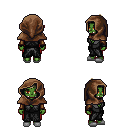
a pixel art fantasy rpg character, female body template, orc, green skin, gray robe, red pants, white blonde short mohawk hairstyle, cloth hood, leather bracers, white slippers, four views (front, back, left, right), 2x2 character sprite sheet, small pixel art, hard edges, no anti-aliasing